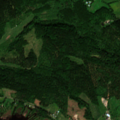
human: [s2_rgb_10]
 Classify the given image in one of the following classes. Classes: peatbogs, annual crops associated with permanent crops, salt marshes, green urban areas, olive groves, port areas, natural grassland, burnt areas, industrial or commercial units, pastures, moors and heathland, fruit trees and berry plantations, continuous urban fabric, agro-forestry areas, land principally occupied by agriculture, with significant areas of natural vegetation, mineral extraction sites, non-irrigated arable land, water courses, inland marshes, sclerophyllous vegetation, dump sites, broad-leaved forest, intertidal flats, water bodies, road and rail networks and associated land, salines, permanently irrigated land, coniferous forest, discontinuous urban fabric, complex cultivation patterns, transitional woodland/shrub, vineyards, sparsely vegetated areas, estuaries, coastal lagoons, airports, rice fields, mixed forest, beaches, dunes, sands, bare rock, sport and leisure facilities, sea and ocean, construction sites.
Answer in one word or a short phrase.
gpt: land principally occupied by agriculture, with significant areas of natural vegetation, broad-leaved forest, mixed forest, water bodies